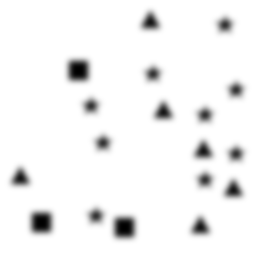
Squares: 3
Triangles: 6
Stars: 9
Total shapes: 18